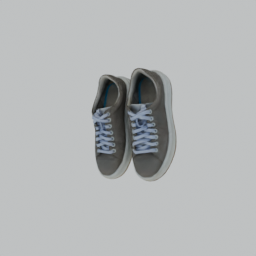
Label: people